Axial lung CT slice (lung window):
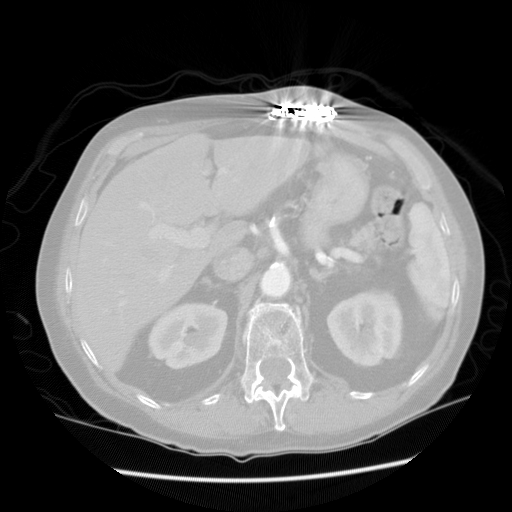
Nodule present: no